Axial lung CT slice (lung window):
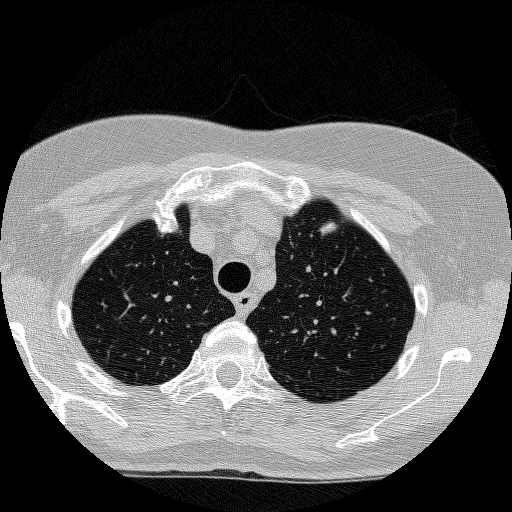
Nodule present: no